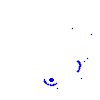
Particle: kaon